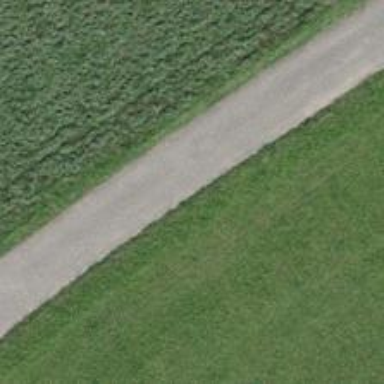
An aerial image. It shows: Agricultural track with grade1 quality surface.